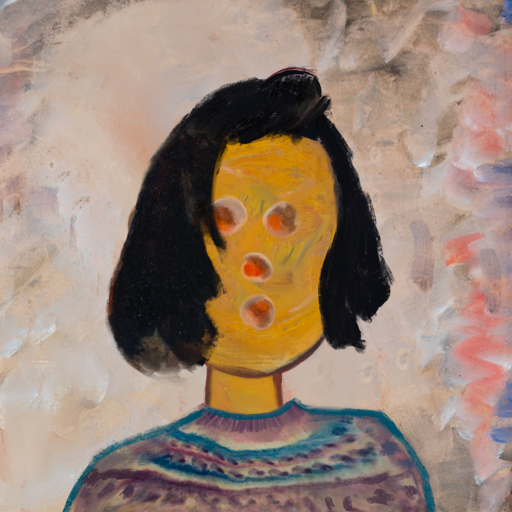
Background: Roy_Bahadur, Head And Neck Front: After_Raid, Face Front: Rupkatha, Bust: HillGirl, Hair Front: Mosgoul, Head Accessory: Blank, Second Necklace: Blank, Necklace: Blank, Baby: Blank